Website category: auto
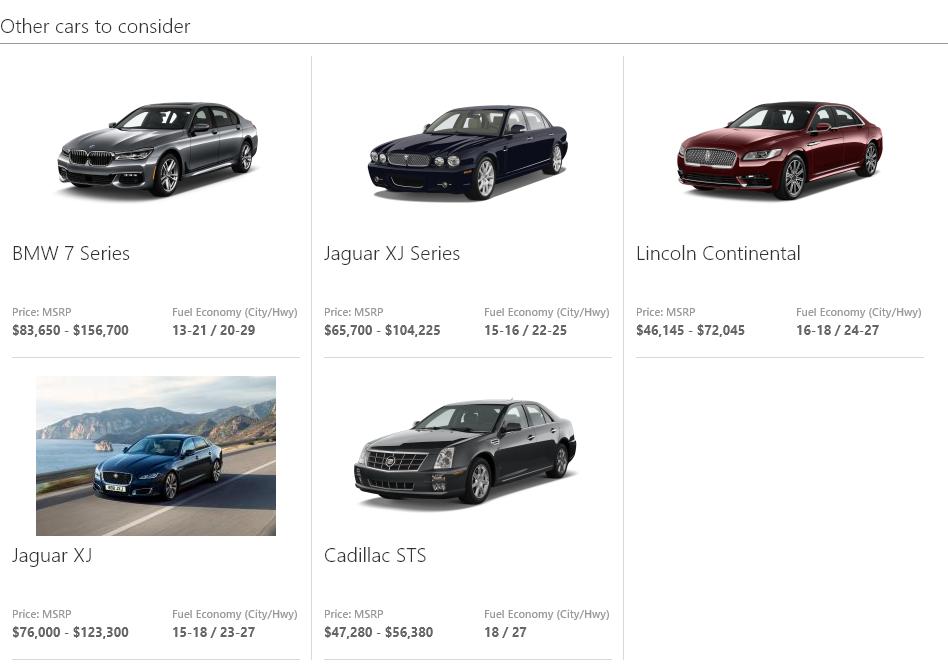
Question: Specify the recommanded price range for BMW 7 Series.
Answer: $83,650 - $156,700

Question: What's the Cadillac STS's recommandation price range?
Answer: $47,280 - $56,380

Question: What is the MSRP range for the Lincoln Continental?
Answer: $46,145 - $72,045

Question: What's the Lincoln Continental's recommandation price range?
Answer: $46,145 - $72,045

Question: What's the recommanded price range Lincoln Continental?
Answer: $46,145 - $72,045

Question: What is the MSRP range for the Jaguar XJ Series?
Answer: $65,700 - $104,225

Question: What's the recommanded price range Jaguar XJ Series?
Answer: $65,700 - $104,225

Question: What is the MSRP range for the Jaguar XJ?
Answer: $76,000 - $123,300

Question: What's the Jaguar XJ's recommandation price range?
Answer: $76,000 - $123,300

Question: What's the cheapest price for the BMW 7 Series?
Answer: $83,650

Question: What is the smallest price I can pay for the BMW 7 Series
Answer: $83,650

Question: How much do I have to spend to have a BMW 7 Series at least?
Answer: $83,650

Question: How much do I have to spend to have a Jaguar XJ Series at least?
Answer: $65,700

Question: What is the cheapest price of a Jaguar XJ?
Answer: $76,000

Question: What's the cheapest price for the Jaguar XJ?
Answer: $76,000

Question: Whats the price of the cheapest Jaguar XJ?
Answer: $76,000

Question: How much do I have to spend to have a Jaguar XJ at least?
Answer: $76,000

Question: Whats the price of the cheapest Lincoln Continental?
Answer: $46,145

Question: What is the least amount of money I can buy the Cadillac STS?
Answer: $47,280

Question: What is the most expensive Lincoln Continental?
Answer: $72,045

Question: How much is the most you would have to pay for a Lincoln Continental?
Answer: $72,045

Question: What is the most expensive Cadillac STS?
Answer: $56,380

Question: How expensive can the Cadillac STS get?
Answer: $56,380

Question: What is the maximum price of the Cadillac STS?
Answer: $56,380

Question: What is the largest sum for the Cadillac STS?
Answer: $56,380

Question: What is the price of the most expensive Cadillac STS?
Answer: $56,380

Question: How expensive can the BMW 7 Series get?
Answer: $156,700

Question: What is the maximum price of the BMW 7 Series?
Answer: $156,700

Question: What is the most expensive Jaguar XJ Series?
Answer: $104,225

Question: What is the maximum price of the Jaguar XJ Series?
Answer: $104,225

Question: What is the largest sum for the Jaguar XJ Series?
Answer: $104,225

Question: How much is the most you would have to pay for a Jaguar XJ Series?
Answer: $104,225

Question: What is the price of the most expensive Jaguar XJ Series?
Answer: $104,225

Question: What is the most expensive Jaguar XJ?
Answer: $123,300

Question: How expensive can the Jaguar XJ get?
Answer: $123,300

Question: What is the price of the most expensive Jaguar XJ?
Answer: $123,300

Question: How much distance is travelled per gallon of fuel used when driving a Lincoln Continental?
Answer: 16-18 / 24-27

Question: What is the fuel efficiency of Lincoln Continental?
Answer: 16-18 / 24-27

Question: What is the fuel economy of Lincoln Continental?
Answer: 16-18 / 24-27

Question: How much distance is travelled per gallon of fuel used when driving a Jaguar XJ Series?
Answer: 15-16 / 22-25

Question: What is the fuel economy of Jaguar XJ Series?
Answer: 15-16 / 22-25

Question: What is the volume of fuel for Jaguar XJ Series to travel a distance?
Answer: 15-16 / 22-25

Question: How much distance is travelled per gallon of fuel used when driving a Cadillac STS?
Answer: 18 / 27

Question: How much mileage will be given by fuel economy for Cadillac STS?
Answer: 18 / 27

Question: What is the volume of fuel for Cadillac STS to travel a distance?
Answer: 18 / 27

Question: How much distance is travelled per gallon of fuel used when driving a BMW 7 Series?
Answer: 13-21 / 20-29

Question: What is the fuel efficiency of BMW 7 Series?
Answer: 13-21 / 20-29

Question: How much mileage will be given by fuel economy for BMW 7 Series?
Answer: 13-21 / 20-29

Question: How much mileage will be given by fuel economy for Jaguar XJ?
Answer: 15-18 / 23-27

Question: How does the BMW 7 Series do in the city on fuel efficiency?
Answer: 13-21

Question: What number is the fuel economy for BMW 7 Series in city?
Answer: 13-21

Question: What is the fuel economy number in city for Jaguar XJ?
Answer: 15-18

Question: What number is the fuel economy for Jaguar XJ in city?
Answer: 15-18

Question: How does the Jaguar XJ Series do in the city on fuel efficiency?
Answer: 15-16

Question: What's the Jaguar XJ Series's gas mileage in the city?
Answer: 15-16

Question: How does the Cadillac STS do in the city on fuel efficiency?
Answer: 18

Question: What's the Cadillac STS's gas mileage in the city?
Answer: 18

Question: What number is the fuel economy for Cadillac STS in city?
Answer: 18

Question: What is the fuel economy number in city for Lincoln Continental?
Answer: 16-18

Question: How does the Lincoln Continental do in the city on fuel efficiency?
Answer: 16-18

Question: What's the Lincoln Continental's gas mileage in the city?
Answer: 16-18

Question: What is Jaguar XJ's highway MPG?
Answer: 23-27

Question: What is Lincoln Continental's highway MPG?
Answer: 24-27

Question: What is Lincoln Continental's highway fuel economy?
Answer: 24-27